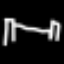
Label: bed